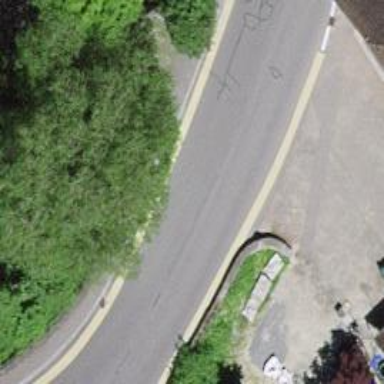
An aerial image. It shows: Secondary road with asphalt surface.